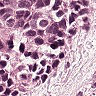
Metastatic tissue present: yes